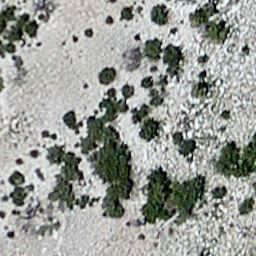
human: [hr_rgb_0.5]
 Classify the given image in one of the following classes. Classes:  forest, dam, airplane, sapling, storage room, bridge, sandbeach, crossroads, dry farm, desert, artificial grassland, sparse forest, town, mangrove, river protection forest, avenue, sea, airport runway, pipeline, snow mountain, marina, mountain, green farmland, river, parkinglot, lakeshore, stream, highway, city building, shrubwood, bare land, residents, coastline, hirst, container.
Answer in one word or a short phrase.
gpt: sparse forest